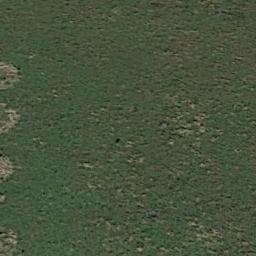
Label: meadow